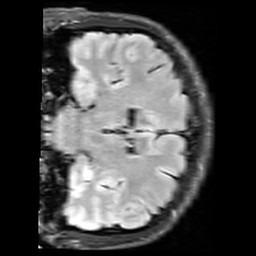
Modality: FLAIR
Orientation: coronal
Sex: male
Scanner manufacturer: siemens
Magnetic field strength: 3 T
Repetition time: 10 s
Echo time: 0.09 s